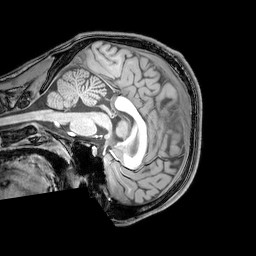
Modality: T1w
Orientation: sagittal
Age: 20
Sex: male
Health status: healthy
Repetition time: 0.081 s
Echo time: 0.037 s